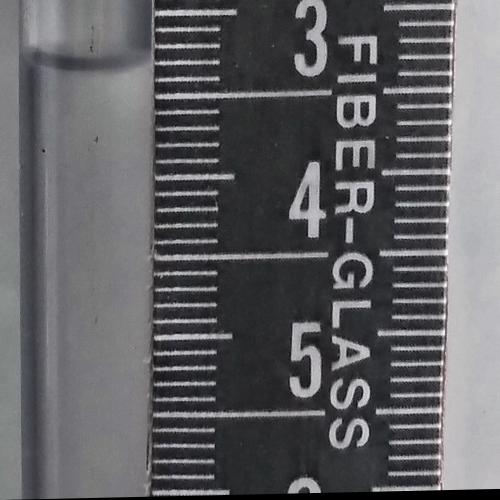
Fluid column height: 3.3 cm